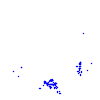
Particle: pion